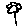
Label: flower